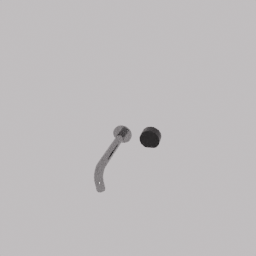
Label: appliances